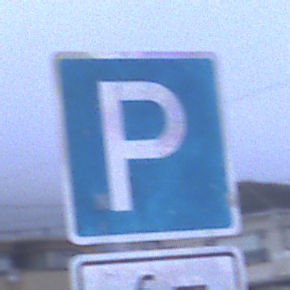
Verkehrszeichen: Parken
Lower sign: HinweisDurchSinnbild19
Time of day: SunriseSunset
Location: Outdoor (Urban)
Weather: Overcast
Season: NotSpecified
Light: Natural